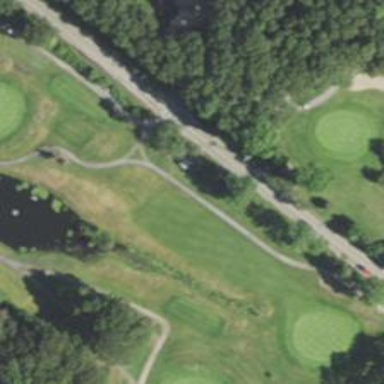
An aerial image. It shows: View of golf hole.